Question: I am trying to add an event to custom calendar.
To fetch the calendar list I used below
'''
EKEventStore *eventStore = [[EKEventStore alloc] init];
[eventStore requestAccessToEntityType:EKEntityTypeEvent completion:^(BOOL granted, NSError *error) {
if(!granted) {
//error alert
return;
}
NSArray *calendars = [eventStore calendarsForEntityType:EKEntityTypeEvent];
// List of all calendars
// Let user to choose a calendar.
}];
'''
For add an event I used the below code
'''
-(void)addEvent:(EventStoreClass *)storeObject
{
EKEventStore *store = [[EKEventStore alloc] init];
[store requestAccessToEntityType:EKEntityTypeEvent completion:^(BOOL granted, NSError *error) {
if (!granted) return;
EKEvent *event = [EKEvent eventWithEventStore:store];
[event setTitle:[storeObject eventTitle]];
[event setStartDate:[storeObject eventStartDate]];
[event setEndDate:[storeObject eventEndDate]];
[event setCalendar:[storeObject calendar] ? [storeObject calendar] : [store defaultCalendarForNewEvents]];
[store saveEvent:event span:EKSpanThisEvent commit:YES error:nil];
}];
}
'''
Now when I used the default calendar it's successfully added but when I choose any other calendar the application get crashed and in log it's shows
> *** -[EKSource retain]: message sent to deallocated instance 0x7f9bddb1bf50

I am not able to find out the exact problem or for which line this problem arise. Any advice will be appreciable.
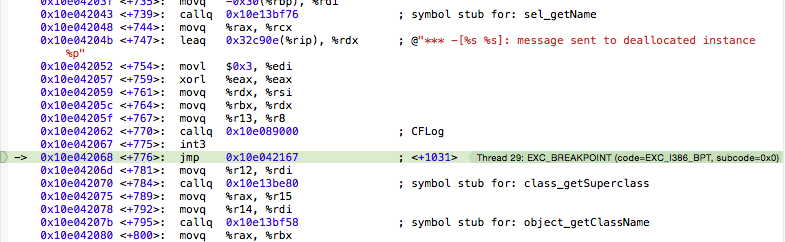
Answer: This problem was solved by doing the below.
'''
-(void)addEvent:(EventStoreClass *)storeObject
{
EKEventStore *store = [[EKEventStore alloc] init];
[store requestAccessToEntityType:EKEntityTypeEvent completion:^(BOOL granted, NSError *error) {
if (!granted) return;
EKEvent *event = [EKEvent eventWithEventStore:store];
[event setTitle:[storeObject eventTitle]];
[event setStartDate:[storeObject eventStartDate]];
[event setEndDate:[storeObject eventEndDate]];
if([storeObject calendar]) {
NSArray *calendars = [store calendarsForEntityType:EKEntityTypeEvent];
__block EKCalendar *calendar;
[calendars enumerateObjectsUsingBlock:^(EKCalendar *cal, NSUInteger idx, BOOL *stop) {
if([[cal title] isEqualToString:[[storeObject calendar] title]]) {
calendar = cal;
*stop = YES;
}
}];
[event setCalendar:calendar];
}
else {
[event setCalendar:[store defaultCalendarForNewEvents]];
}
[store saveEvent:event span:EKSpanThisEvent commit:YES error:nil];
}];
}
'''
The problem was on '[storeObject calendar]' as this calendar was taken from another store and we are assigning it with different store. So I just took the calendars from the same store and it's work.